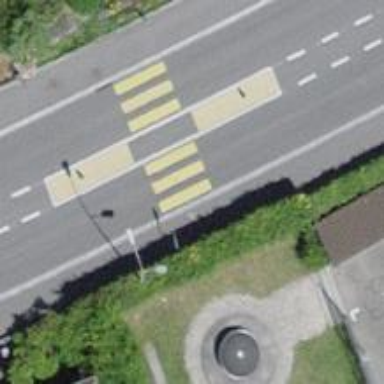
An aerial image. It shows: Uncontrolled crossing with zebra marking and crossing island.